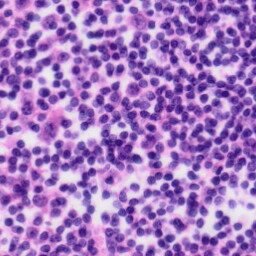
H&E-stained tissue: Tonsil